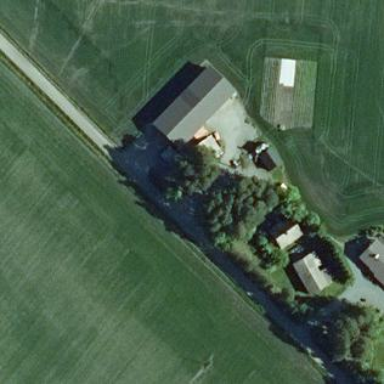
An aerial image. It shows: Farm.